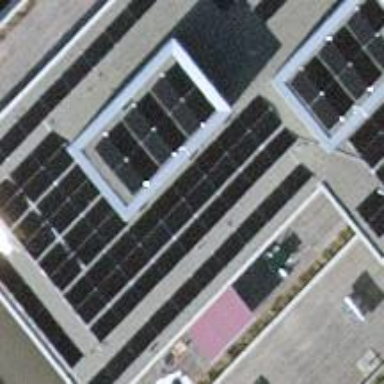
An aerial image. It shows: Solar power generator using photovoltaic panels.